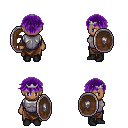
a pixel art fantasy rpg character, female body template, human, dark skin, steel chest armor, robe skirt, purple short bangs hairstyle, silver tiara, bracelets, black shoes, shield, four views (front, back, left, right), 2x2 character sprite sheet, small pixel art, hard edges, no anti-aliasing